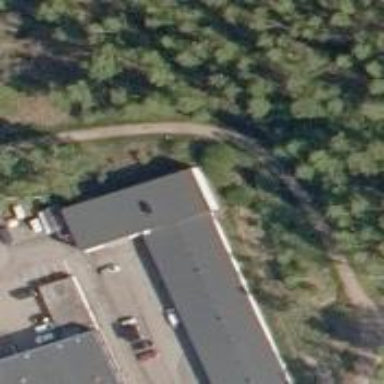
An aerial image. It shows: Industrial building.